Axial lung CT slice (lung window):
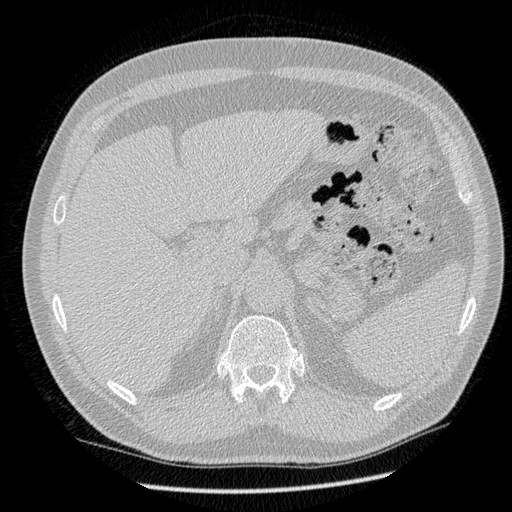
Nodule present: no